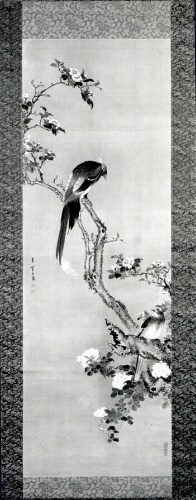
Artist: Sō Shiseki
Artist bio: Japanese, 1715–1786
Date: 18th century
Object type: Hanging scroll
Classification: Paintings
Medium: Hanging scroll; ink and color on silk
Culture: Japan
Period: Edo period (1615–1868)
Dimensions: Image: 40 15/16 × 13 11/16 in. (104 × 34.7 cm)
Overall with mounting: 73 9/16 × 18 13/16 in. (186.8 × 47.8 cm)
Overall with knobs: 73 9/16 × 20 7/8 in. (186.8 × 53 cm)
Department: Asian Art
Credit line: Purchase, Bequest of Stephen Whitney Phoenix, by exchange, 1985
Accession year: 1985
Repository: Metropolitan Museum of Art, New York, NY
Tags: Birds|Flowers